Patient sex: M
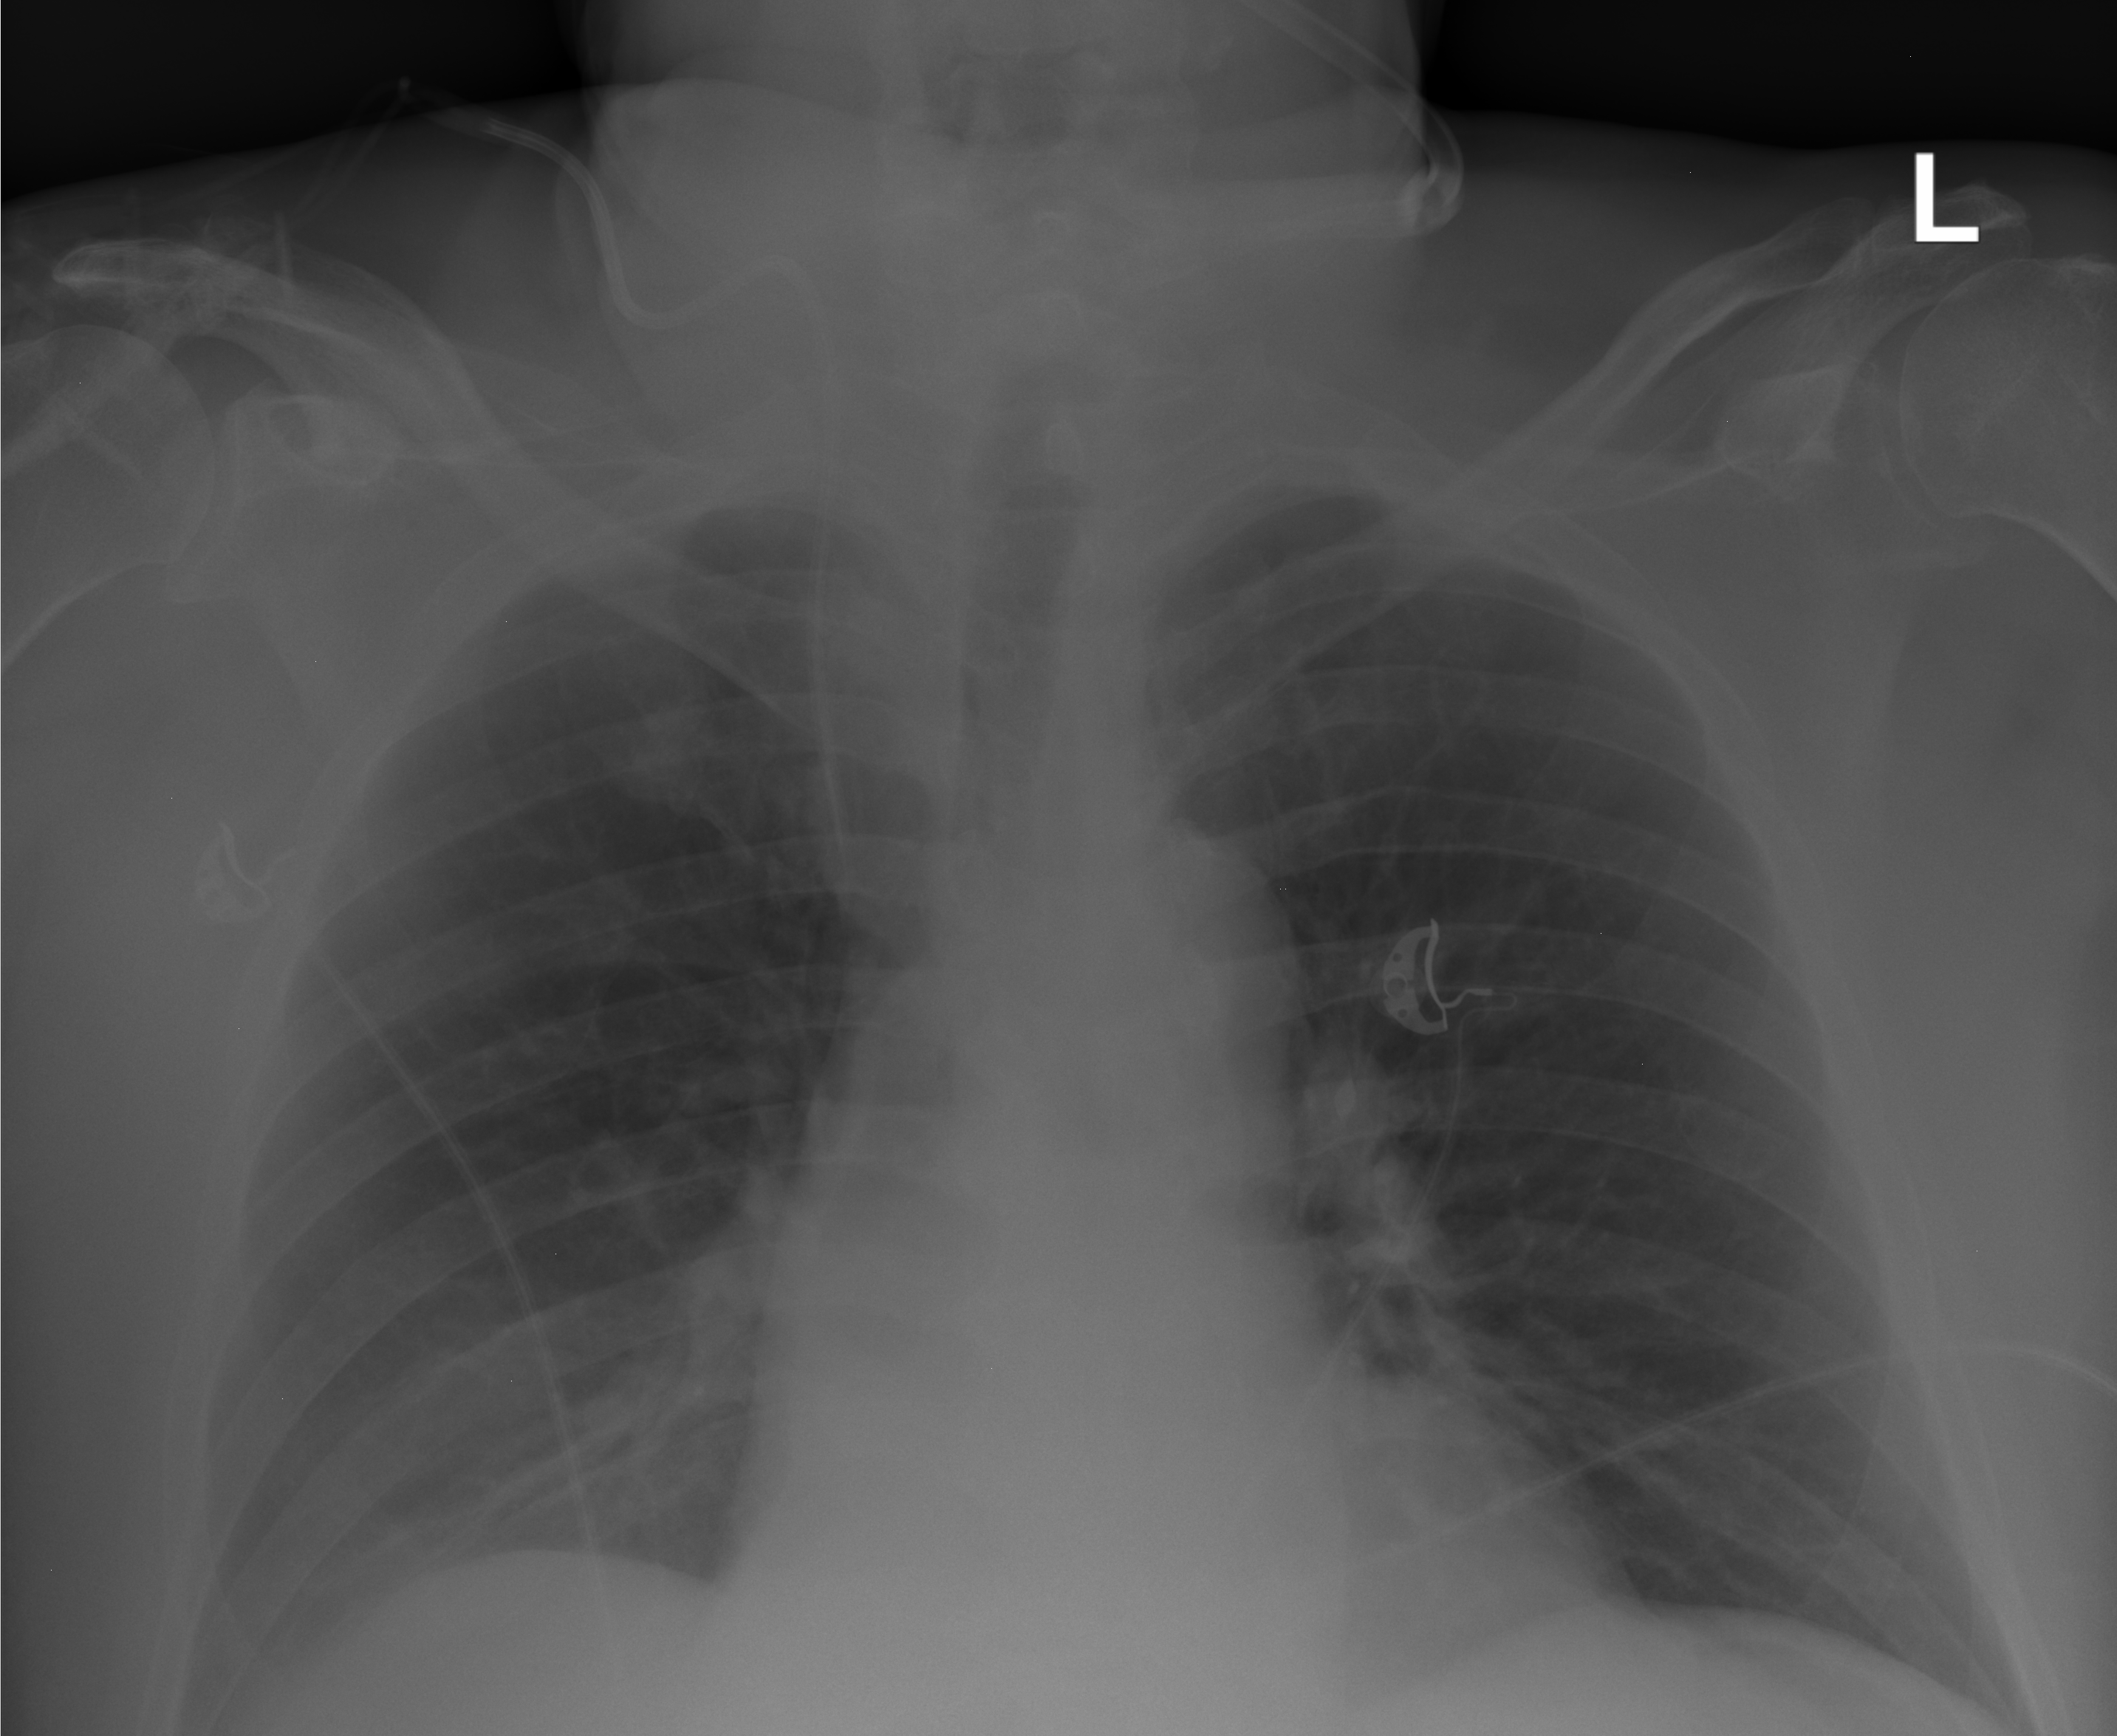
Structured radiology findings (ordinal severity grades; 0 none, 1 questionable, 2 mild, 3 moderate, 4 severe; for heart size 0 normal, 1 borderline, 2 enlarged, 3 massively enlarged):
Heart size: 0
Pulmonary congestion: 2
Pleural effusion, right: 0
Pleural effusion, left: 0
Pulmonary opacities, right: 0
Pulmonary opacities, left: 0
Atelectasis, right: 0
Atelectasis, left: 0